Question: I created my website with jQuery mobile and I would like to build the same bottom toolbar as showed on the picture below. Can someone point me in the right direction?
The default navbar provided by jQuery mobile did not provide the same look.
Here are the jQuery mobile navbar: <URL>

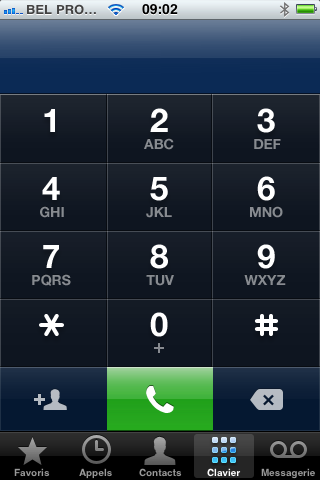
Answer: Well for the icons you can use: <URL>
A quick live version: <URL>
HTML
'''
<div data-role="page">
<div data-role="content">
<div data-role="footer" class="nav-glyphish-example">
<div data-role="navbar" class="nav-glyphish-example" data-grid="d">
<ul>
<li><a href="#" id="favorite" data-icon="custom">Favorite</a></li>
<li><a href="#" id="recent" data-icon="custom">Recent</a></li>
<li><a href="#" id="contacts" data-icon="custom">Contacts</a></li>
<li><a href="#" id="keypad" data-icon="custom">Keypad</a></li>
<li><a href="#" id="voicemail" data-icon="custom">Voicemail</a></li>
</ul>
</div>
</div>
</div>
</div>
'''
CSS
'''
.nav-glyphish-example .ui-btn .ui-btn-inner {
padding-top: 40px !important;
}
.nav-glyphish-example .ui-btn .ui-icon {
width: 45px!important;
height: 35px!important;
margin-left: -24px !important;
box-shadow: none!important;
-moz-box-shadow: none!important;
-webkit-box-shadow: none!important;
-webkit-border-radius: none !important;
border-radius: none !important;
}
#favorite .ui-icon {
background-image: url(http://glyphish.com/images/demo.png);
background-position: -345px -112px;
background-repeat: no-repeat;
}
#recent .ui-icon {
background-image: url(http://glyphish.com/images/demo.png);
background-position: -9px -61px;
background-repeat: no-repeat;
}
#contacts .ui-icon {
background-image: url(http://glyphish.com/images/demo.png);
background-position: -9px -540px;
background-repeat: no-repeat;
}
#keypad .ui-icon {
background-image: url(http://glyphish.com/images/demo.png);
background-position: -9px -783px;
background-repeat: no-repeat;
}
#voicemail .ui-icon {
background-image: url(http://glyphish.com/images/demo.png);
background-position: -394px -733px;
background-repeat: no-repeat;
}
'''